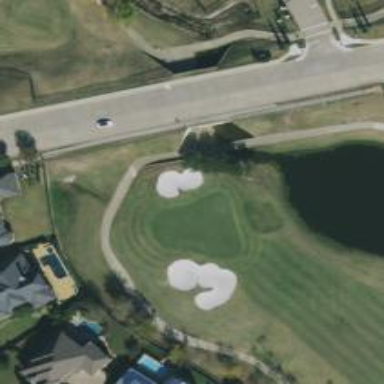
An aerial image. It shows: View of golf hole.